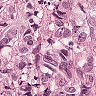
Metastatic tissue present: yes